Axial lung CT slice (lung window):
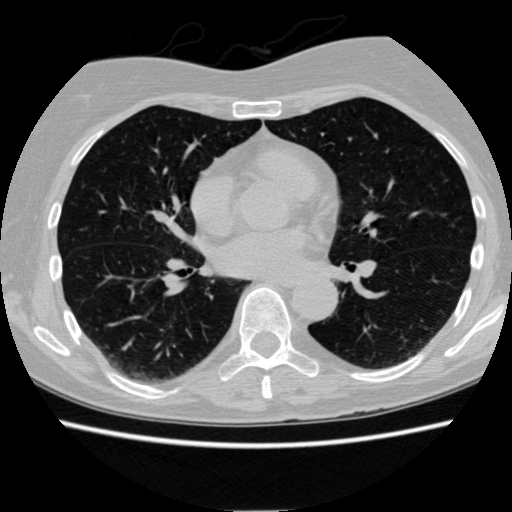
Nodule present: no